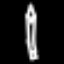
Label: pencil